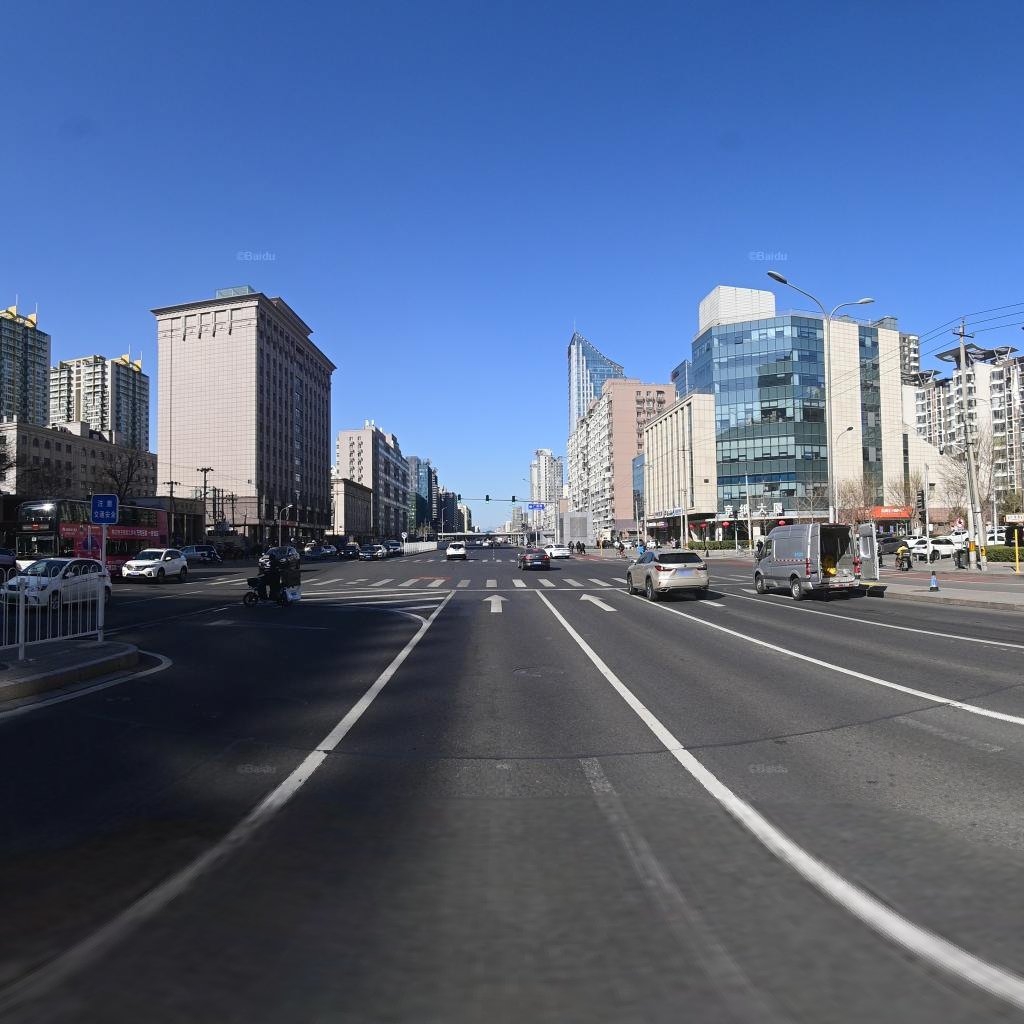
Region: Chaoyang
Road damage annotations: transverse patch, manhole cover